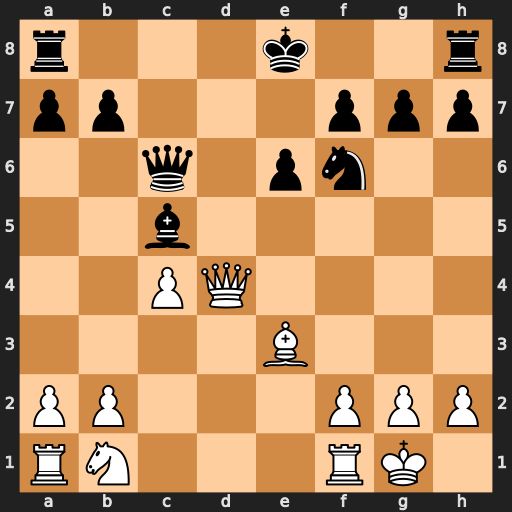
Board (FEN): r3k2r/pp3ppp/2q1pn2/2b5/2PQ4/4B3/PP3PPP/RN3RK1
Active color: w
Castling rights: kq
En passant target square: -
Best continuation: Qxc5 Qxc5 Bxc5